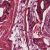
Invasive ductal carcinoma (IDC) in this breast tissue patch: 0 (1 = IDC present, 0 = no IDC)